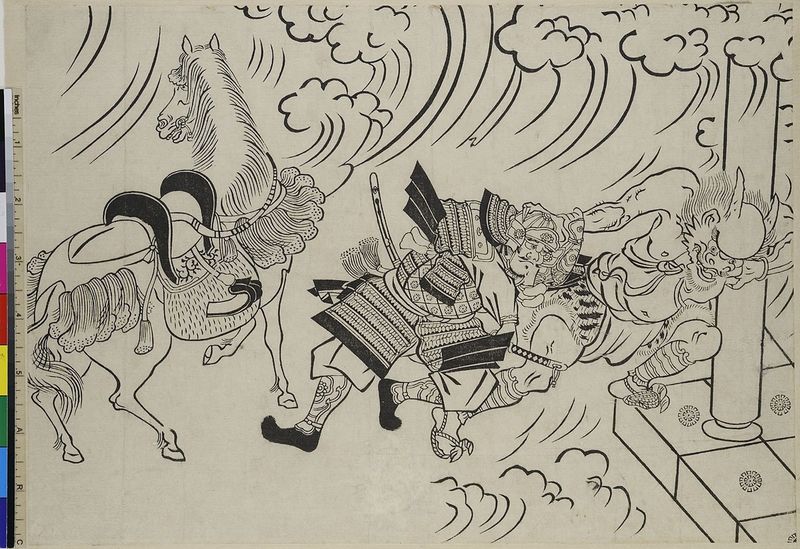
Titel: Shutendoji, Blatt 2
Künstler: Hishikawa Moronobu
Standort: Hamburg
Institution: Museum für Kunst und Gewerbe Hamburg
Schlagwörter: kampf, wolken, schwarz, säule, wind, pferd, mähne, sattel, schweif, füße, holzschnitt, druckgraphik, druckgrafik, dämon, mythologie, gestalten, china, fabelwesen, zeit, ungeheuer, monster, sagen, fabeltier, fabeltiere, zwitterwesen, monstrum, edo, reproduktionen, druckerzeugnisse, npferd, märchen, kriegsführung, militär, oni, shuten